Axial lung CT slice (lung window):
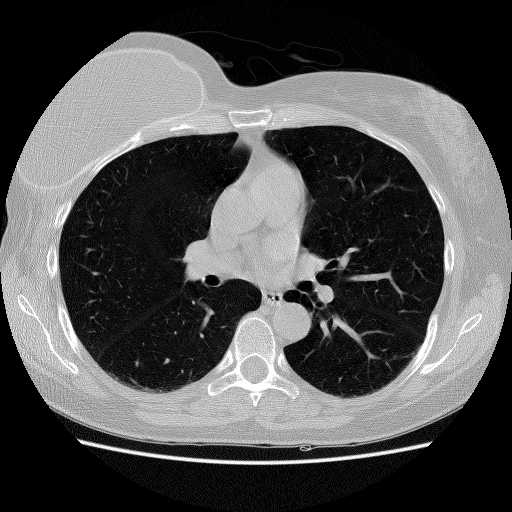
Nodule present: no